Question:
I am designing a 2D platformer on Unity that I want to deploy to my mobile phone.
However, when I try to Build and Run to my Android device, I keep getting error.
This is my code:
'''
public class PlayerControl : MonoBehaviour
{
private Rigidbody2D rb;
// Start is called before the first frame update
void Start()
{
rb = GetComponent<Rigidbody2D>();
}
// Update is called once per frame
void Update()
{
rb.velocity = new Vector2(5, rb.velocity.y);
if (Input.GetMouseButtonDown(0)){
rb.velocity = new Vector2(5, 8);
}
}
private void OnTriggerEnter2D(Collider2D collision)
{
if (collision.gameObject.name == "Win")
{
UnityEditor.EditorApplication.isPlaying = false;
Application.Quit();
}
if (collision.gameObject.name == "Lose")
{
SceneManager.LoadScene(0);
}
}
}
'''
Before I added my OnTriggerEnter2D(), the game could build and run on my Android fine. After adding it in, there were errors.
I suspect that it has got to do with maybe the EditorApplication.isPlaying = false? And maybe also the SceneManager.LoadScene()?
Are there alternative codes that I can use?
I want the game to close when I win, and "restart" when I lose.
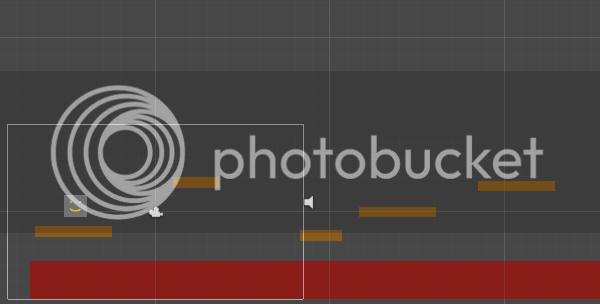
Answer: Your issue comes with this line:
'''
UnityEditor.EditorApplication.isPlaying = false;
'''
You cannot include the UnityEditor.dll in the builds. you should also ensure you are not using it in your namespaces.
Or, you can encapsulate it with a preprocessor
'''
#if UNITY_EDITOR
UnityEditor.EditorApplication.isPlaying = false;
#endif
'''